九年级 · 组合几何学
(本小题8.0分)

如图, 在 $\triangle A B C$ 和 $\triangle A C G$ 中, $D 、 E 、 F$ 分别在线段 $A B 、 A C 、 A G$ 上, 连接 $D E 、 E F, D E / / B C, E F / / C G$, $\frac{A D}{A B}=\frac{1}{3}, A F=3$, 求 $A G$ 的长.


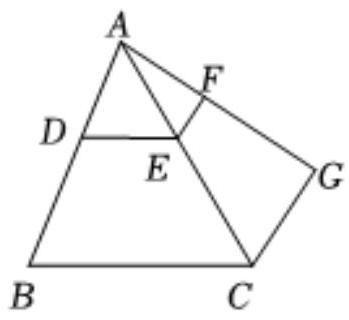
答案: 解: $\because D E / / B C, E F / / C G$,

$\therefore \frac{A D}{A B}=\frac{A E}{A C}, \frac{A F}{A G}=\frac{A E}{A C}$,

$\therefore \frac{A D}{A B}=\frac{A F}{A G}$,

$\because \frac{A D}{A B}=\frac{1}{3}, A F=3$,

$\therefore A G=9$.

解析: 由 $D E / / B C, E F / / C G$ 可得 $\frac{A D}{A B}=\frac{A E}{A C}, \frac{A F}{A G}=\frac{A E}{A C}$, 从而可得 $\frac{A D}{A B}=\frac{A E}{A C}$, 再由 $\frac{A D}{A B}=\frac{1}{3}, A F=3$ 可得结

果.

本题考查了平行线分线段成比例定理, 解决本题的关键是熟练掌握平行线分线段成比例定理.